Aerial crown-view tile of a tropical tree (Barro Colorado Island, Panama), acquired 20250217:
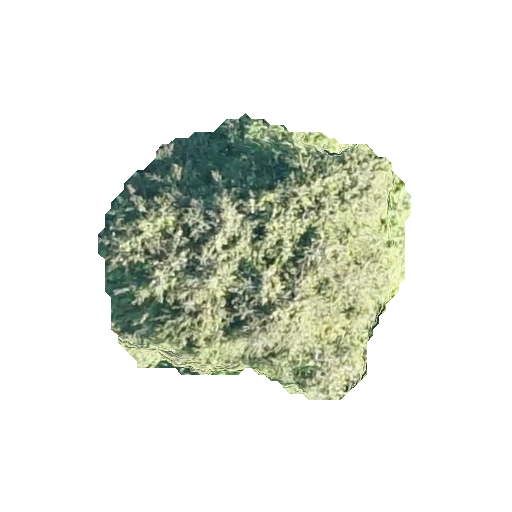
Species: Quararibea asterolepis
GBIF accepted scientific name: Quararibea asterolepis
Crown area: 97.184 m²